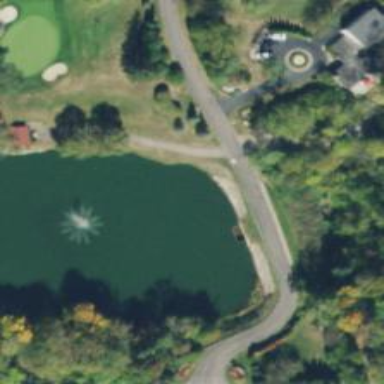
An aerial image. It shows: Path for both road and golf.